Field crop: tomato
Growth stage: 1
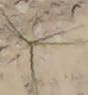
Species: cyperus